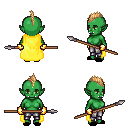
a pixel art fantasy rpg character, female body template, orc, green skin, yellow cape, metal pants, light blonde mohawk hairstyle, gold gloves, black slippers, spear, four views (front, back, left, right), 2x2 character sprite sheet, small pixel art, hard edges, no anti-aliasing